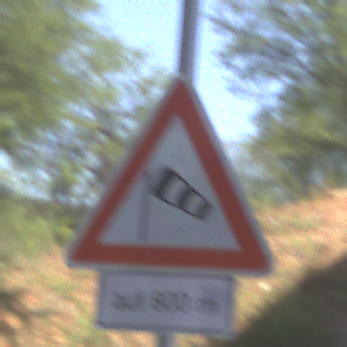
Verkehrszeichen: SeitenwindVonLinks
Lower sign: LaengeEinerStrecke5
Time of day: Midday
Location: Roofed (Underpass)
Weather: Clear
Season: NotSpecified
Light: Natural